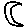
Label: moon